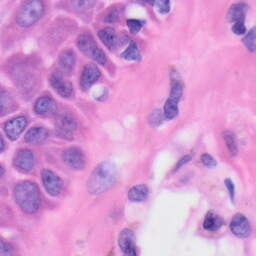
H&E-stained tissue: Skin